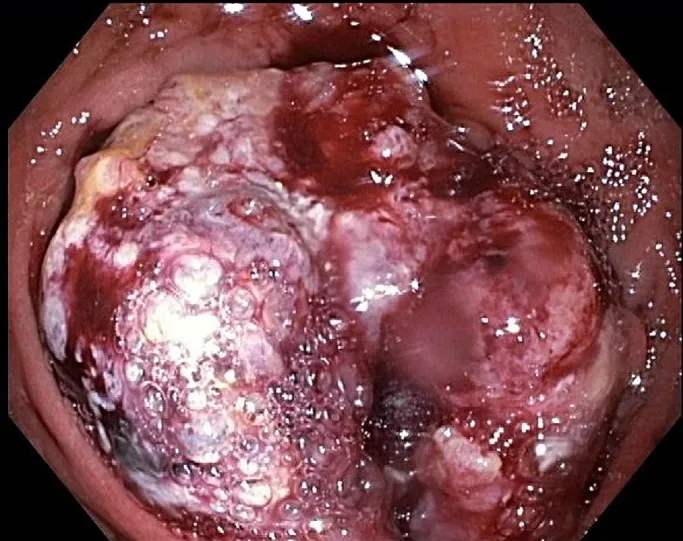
Gastric mass.
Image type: endoscopy (gi_endoscopy)